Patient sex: M
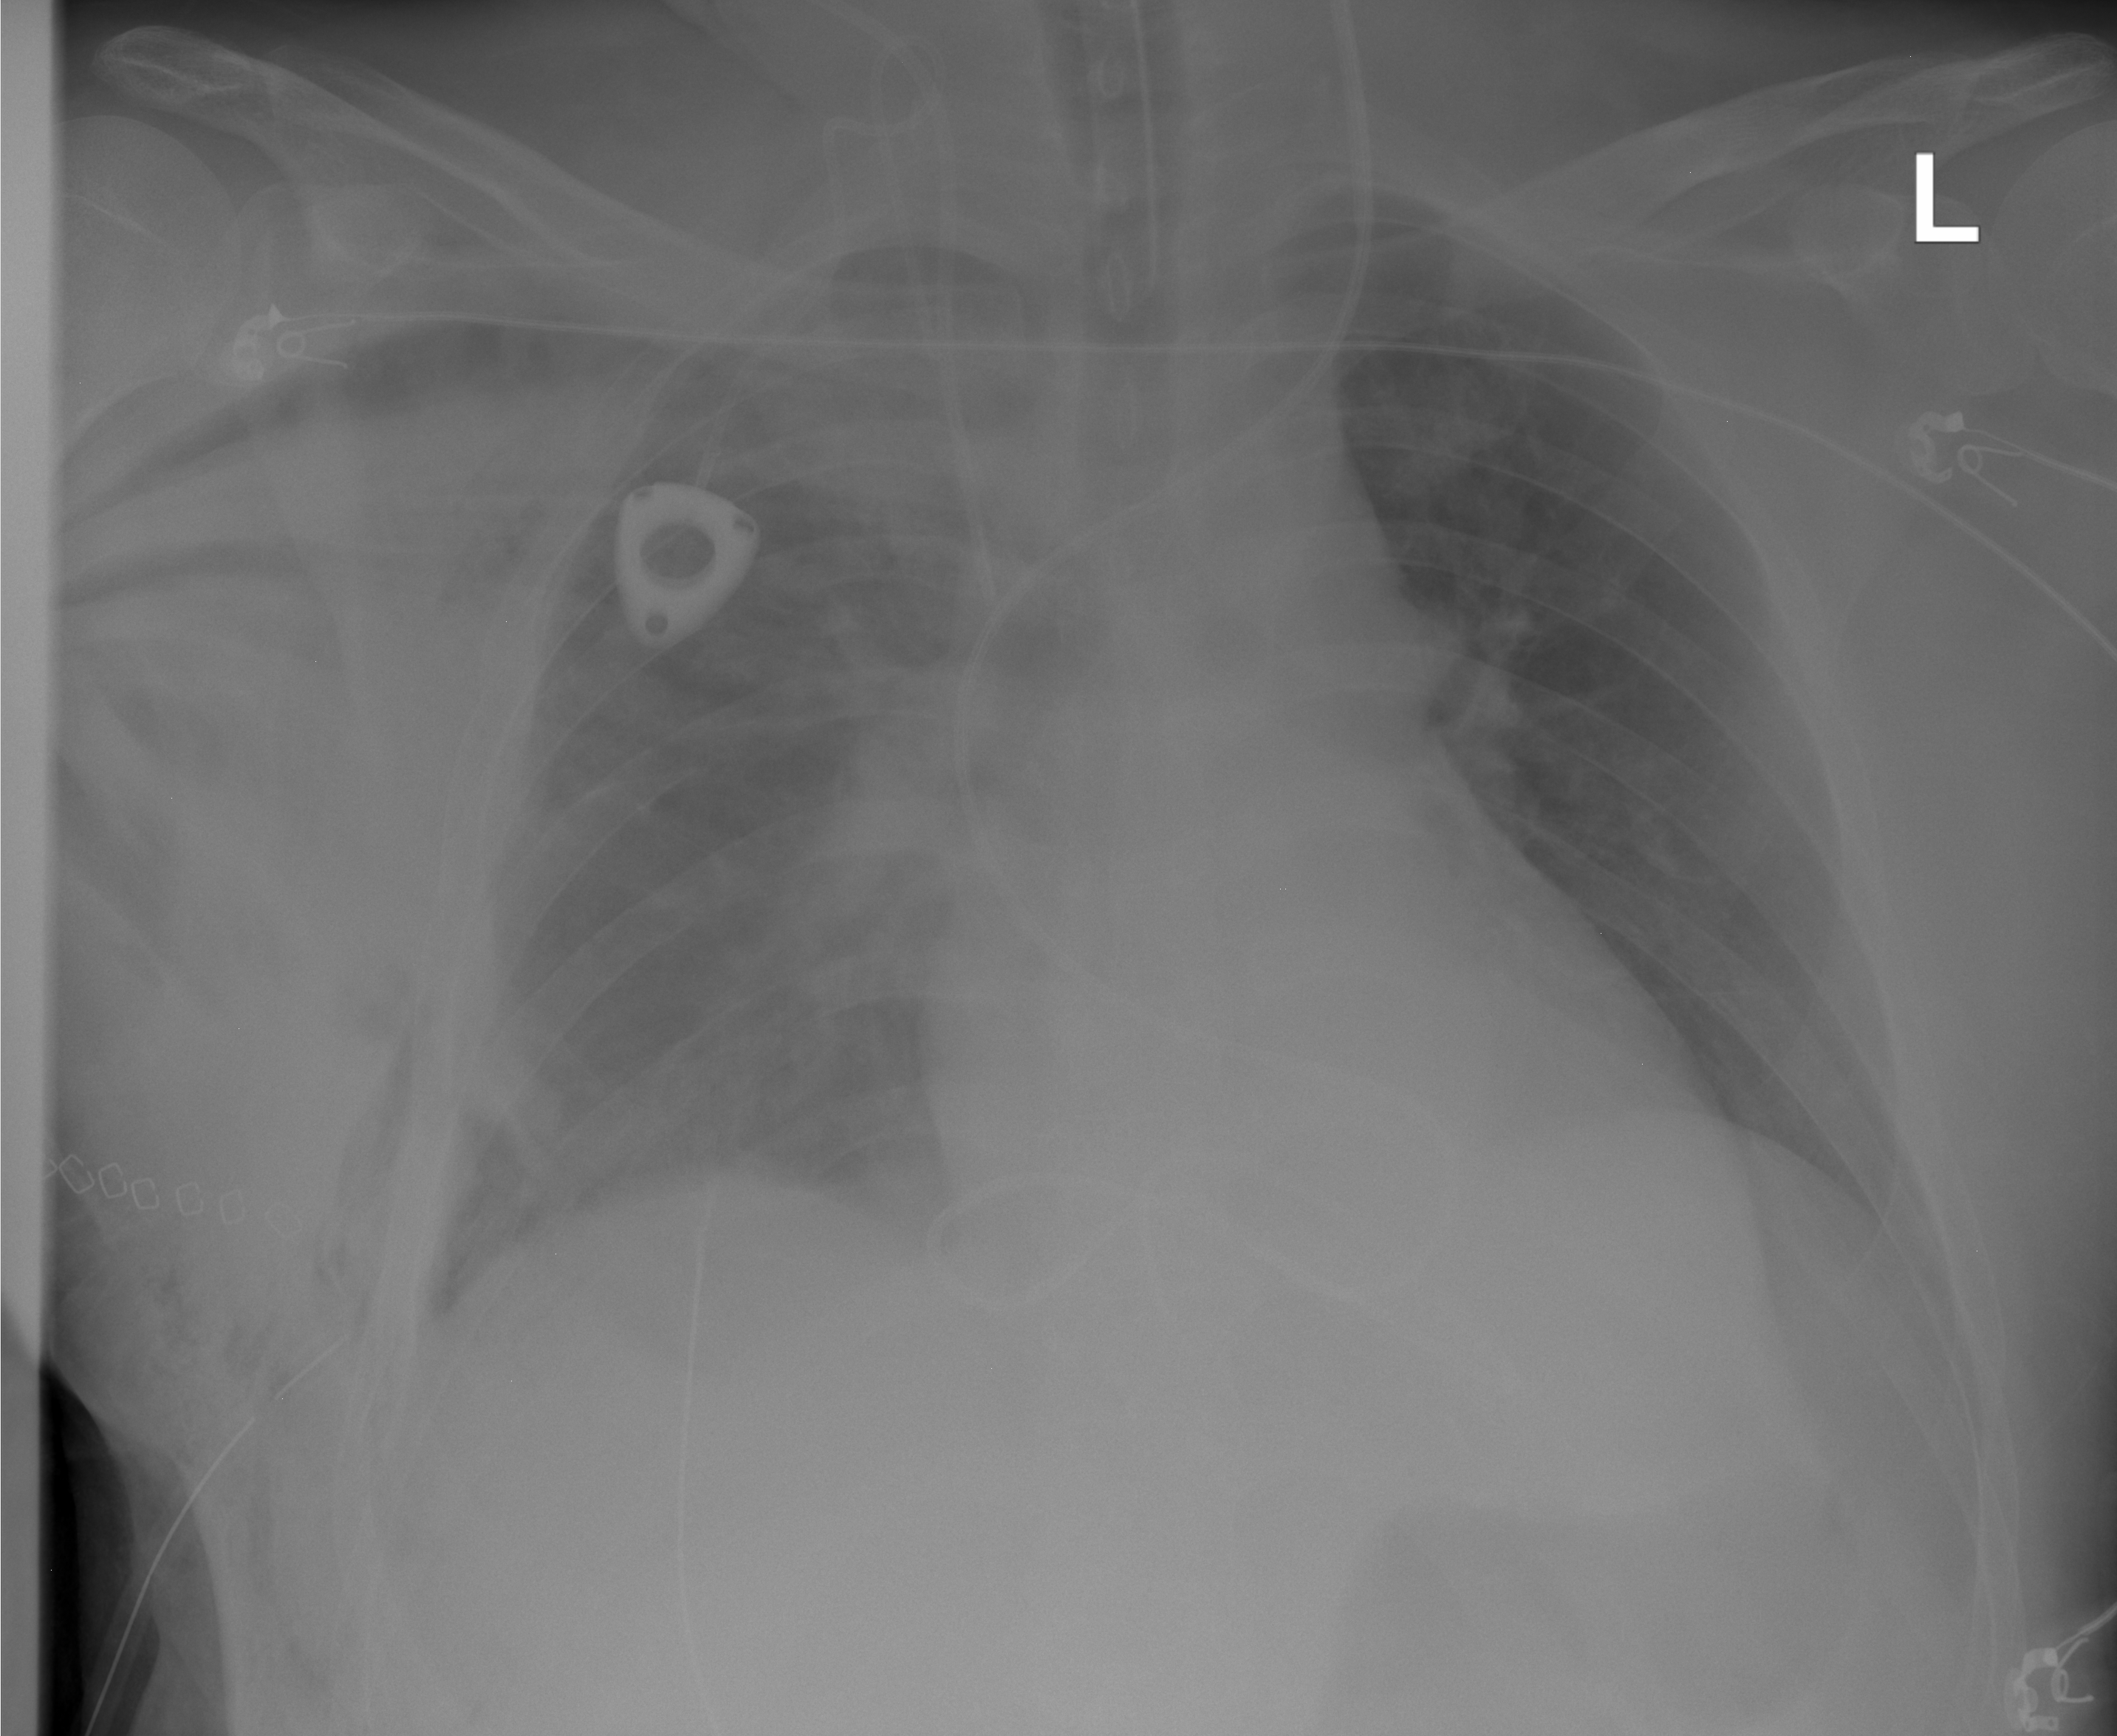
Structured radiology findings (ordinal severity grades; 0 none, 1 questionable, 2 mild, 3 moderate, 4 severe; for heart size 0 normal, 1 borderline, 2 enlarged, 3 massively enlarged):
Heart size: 1
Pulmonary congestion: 2
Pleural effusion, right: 2
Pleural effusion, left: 0
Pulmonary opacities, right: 0
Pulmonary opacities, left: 0
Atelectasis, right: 2
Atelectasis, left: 0